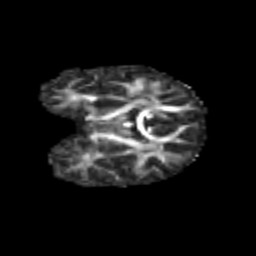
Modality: FA
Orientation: coronal
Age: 6
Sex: female
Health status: healthy